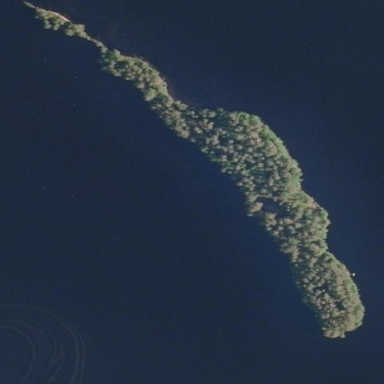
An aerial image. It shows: Island covered with woodland.